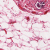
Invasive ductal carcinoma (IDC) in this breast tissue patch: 0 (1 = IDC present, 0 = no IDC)